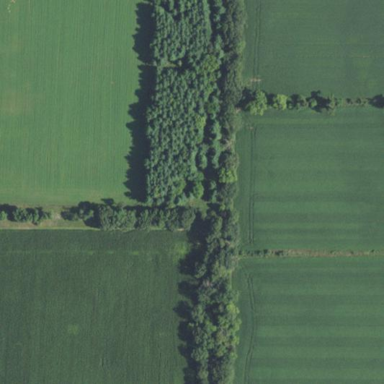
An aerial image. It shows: Beautiful woodland area.